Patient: sex F, age 48
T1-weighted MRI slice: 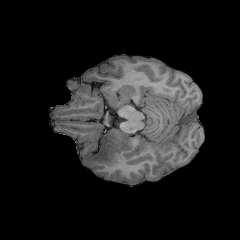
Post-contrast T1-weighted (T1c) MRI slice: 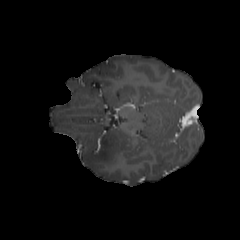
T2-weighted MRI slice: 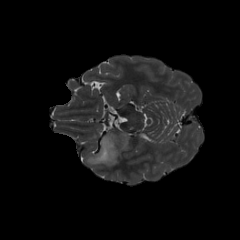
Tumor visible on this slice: yes
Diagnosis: Astrocytoma, IDH-mutant
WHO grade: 2